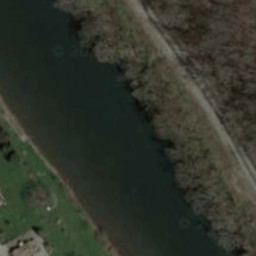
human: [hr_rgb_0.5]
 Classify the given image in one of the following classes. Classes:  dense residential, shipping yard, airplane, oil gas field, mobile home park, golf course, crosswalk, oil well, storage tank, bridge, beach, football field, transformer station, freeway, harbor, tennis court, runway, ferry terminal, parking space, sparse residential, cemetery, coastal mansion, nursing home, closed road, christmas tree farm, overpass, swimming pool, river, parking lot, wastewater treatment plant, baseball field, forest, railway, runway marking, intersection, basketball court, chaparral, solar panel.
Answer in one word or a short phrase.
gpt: river